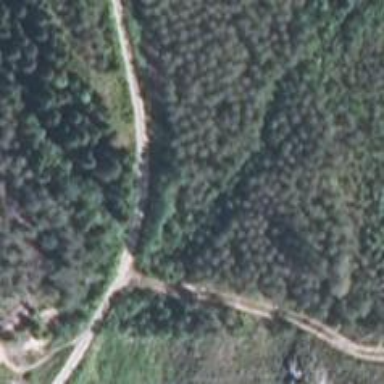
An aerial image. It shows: Unclassified road.